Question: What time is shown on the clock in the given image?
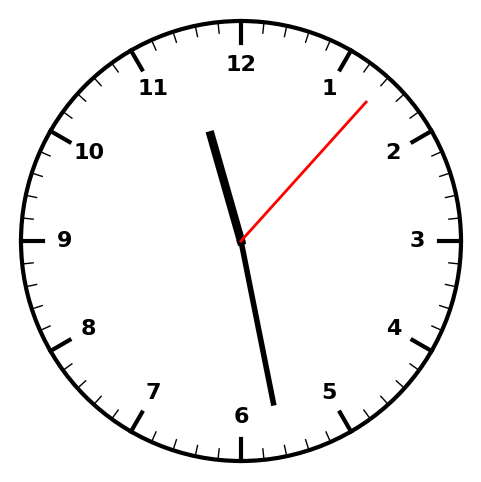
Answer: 11:28:07